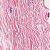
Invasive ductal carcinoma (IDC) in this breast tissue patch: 0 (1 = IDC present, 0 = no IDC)